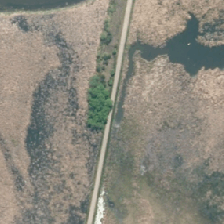
Land cover: herbaceous_freshwater_vege